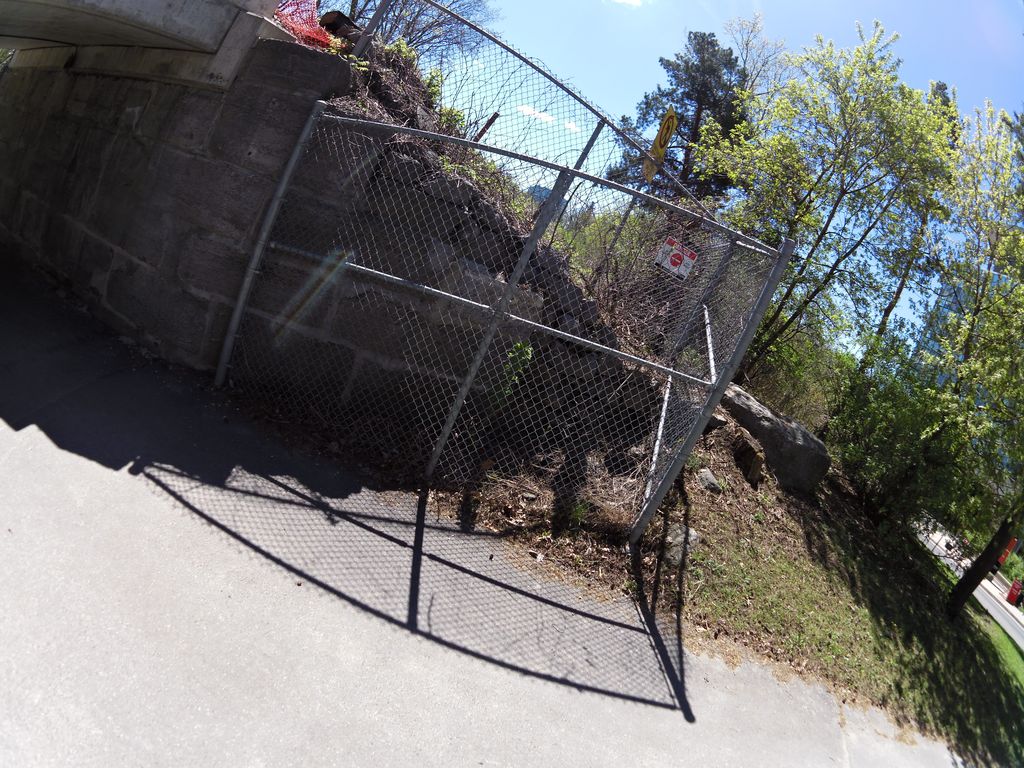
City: ottawa-gatineau